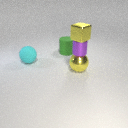
large cyan rubber sphere in front of large green rubber cylinder